Question: I'm pretty new at MySQL and database structure and I was wondering if anyone could help with the best way to design this database. The application is essentially an online exercise book. It will have exercises for students to complete and have the results stored in the database.
A Parent will be able to view their child's answers, while the Teacher can view their entire class' results.
I have 3 different types of users, 'Teachers', 'Parents' and 'Students'. each student is linked to a Parent, and each student is linked to a class. A Teacher is linked to multiple classes.
My current structure for users can be seen here;

Should I create a single Users table and have a 'UserType' field? If so how do I go about linking the student to a class and parent?
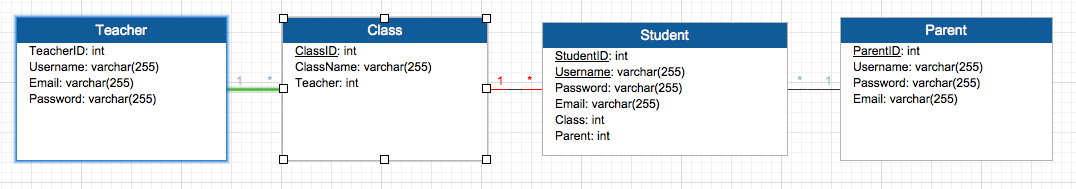
Answer: I have created a schema for this:-
'''
DROP TABLE IF EXISTS 'class';
CREATE TABLE 'class' (
'class_id' int(11) NOT NULL AUTO_INCREMENT,
'class_name' varchar(255) DEFAULT NULL,
PRIMARY KEY ('class_id')
) ENGINE=MyISAM AUTO_INCREMENT=4 DEFAULT CHARSET=latin1;
/*Data for the table 'class' */
insert into 'class'('class_id','class_name') values (1,'A'),(2,'B'),(3,'C');
/*Table structure for table 'info' */
DROP TABLE IF EXISTS 'info';
CREATE TABLE 'info' (
'info_id' int(11) NOT NULL AUTO_INCREMENT,
'user_id' int(11) DEFAULT NULL,
'parent_id' int(11) DEFAULT NULL,
'class_id' int(11) DEFAULT NULL,
PRIMARY KEY ('info_id')
) ENGINE=MyISAM AUTO_INCREMENT=2 DEFAULT CHARSET=latin1;
/*Data for the table 'info' */
insert into 'info'('info_id','user_id','parent_id','class_id') values (1,3,2,1);
/*Table structure for table 'user' */
DROP TABLE IF EXISTS 'user';
CREATE TABLE 'user' (
'user_id' int(11) NOT NULL AUTO_INCREMENT,
'user_name' varchar(255) DEFAULT NULL,
'users_types_id' int(11) DEFAULT NULL,
'class_id' int(11) DEFAULT NULL,
PRIMARY KEY ('user_id')
) ENGINE=MyISAM AUTO_INCREMENT=6 DEFAULT CHARSET=latin1;
/*Data for the table 'user' */
insert into 'user'('user_id','user_name','users_types_id','class_id') values (1,'TeacherA',1,1),(2,'Parent',2,0),(3,'StudentA',3,1),(4,'TeacherB',1,2),(5,'TeacherC',1,3);
DROP TABLE IF EXISTS 'users_types';
CREATE TABLE 'users_types' (
'users_types_id' int(11) NOT NULL AUTO_INCREMENT,
'type' varchar(255) DEFAULT NULL,
PRIMARY KEY ('users_types_id')
) ENGINE=MyISAM AUTO_INCREMENT=4 DEFAULT CHARSET=latin1;
/*Data for the table 'users_types' */
insert into 'users_types'('users_types_id','type') values (1,'Teacher'),(2,'Parent'),(3,'Student');
'''
<URL>
Also before insertion check if the record exists for user and parent in info table.